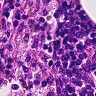
Metastatic tissue present: no